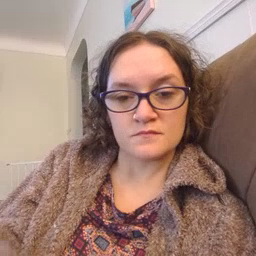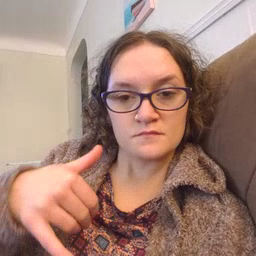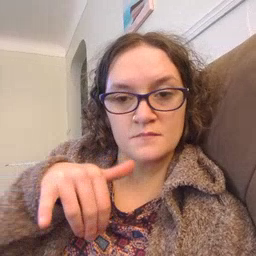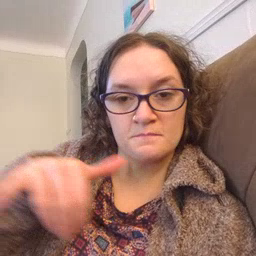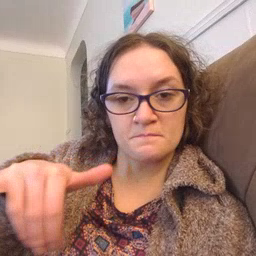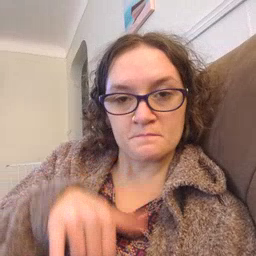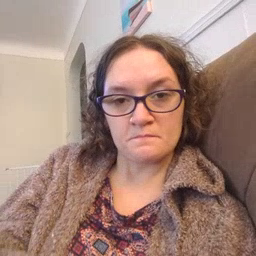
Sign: same